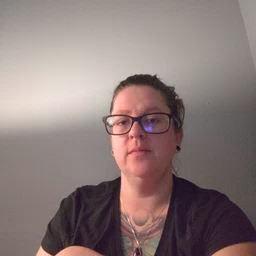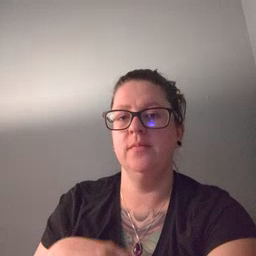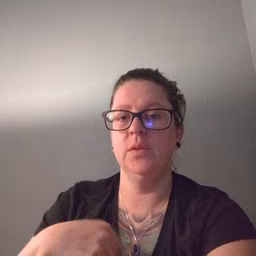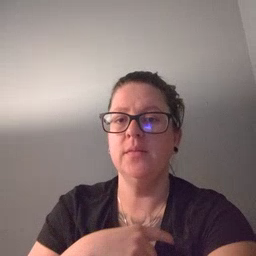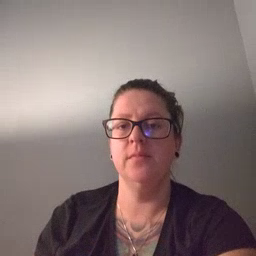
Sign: weus